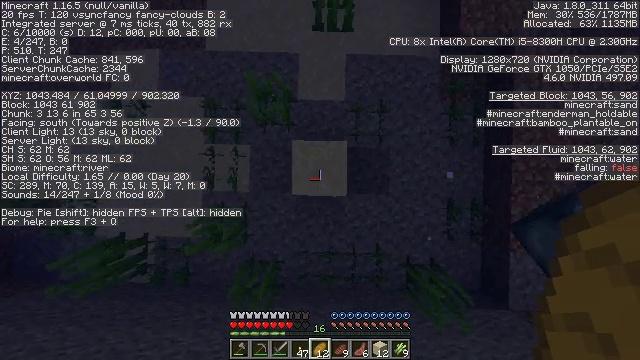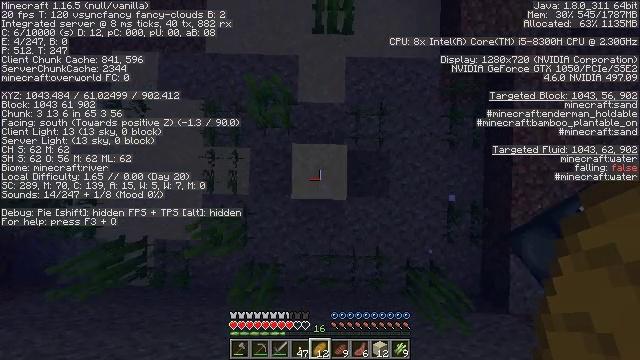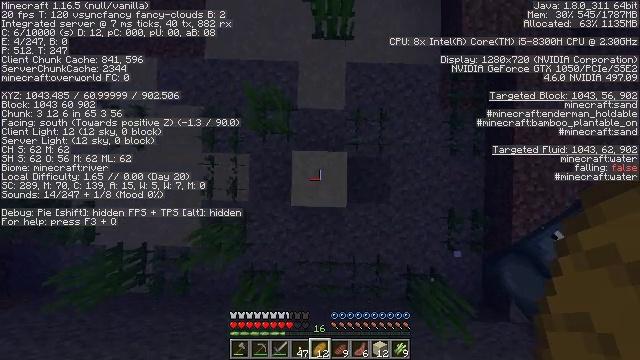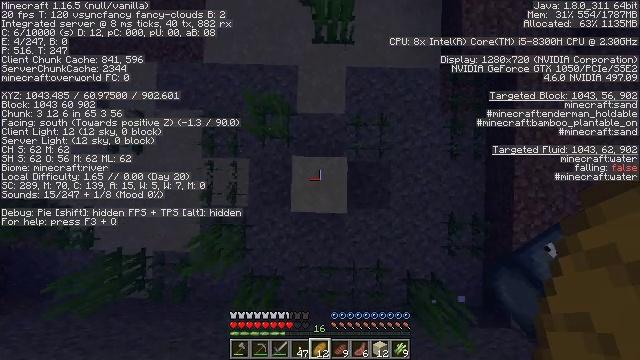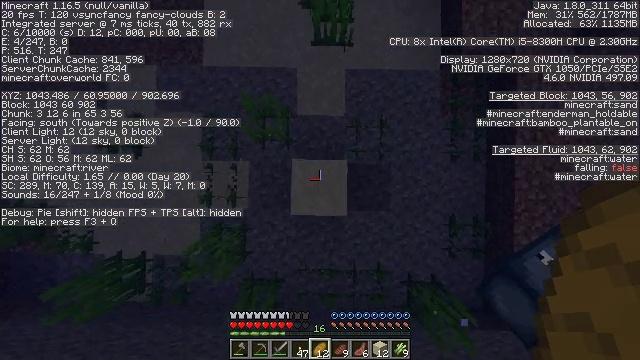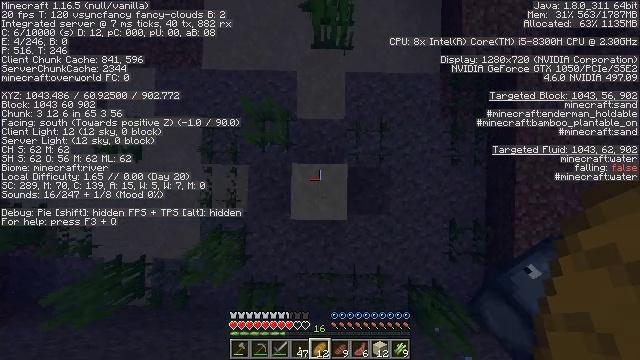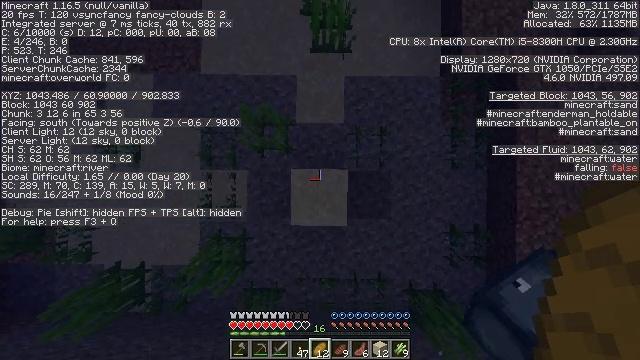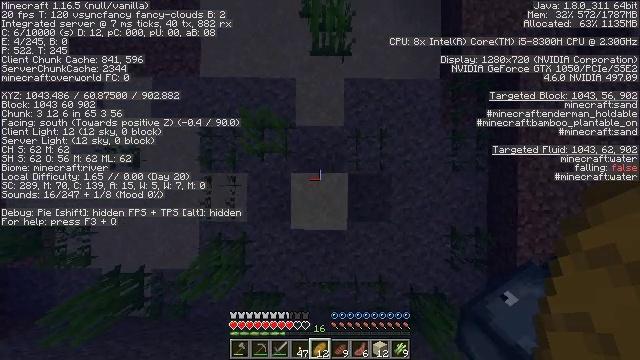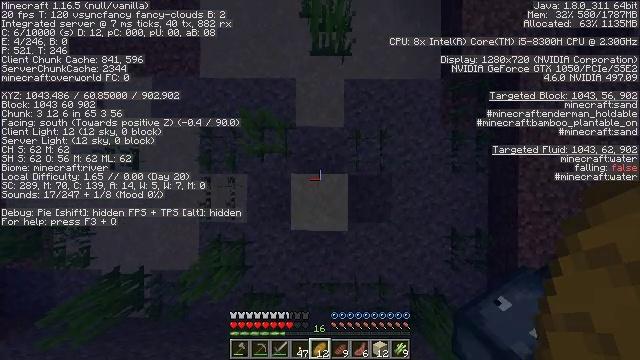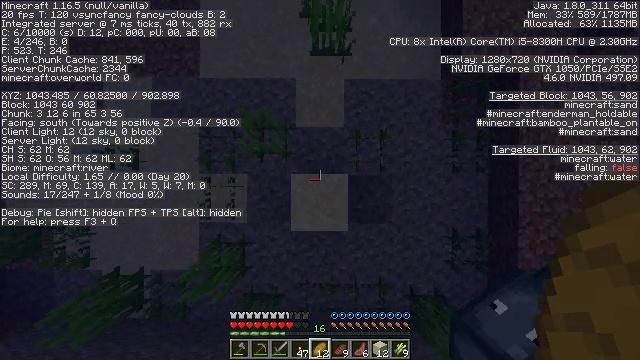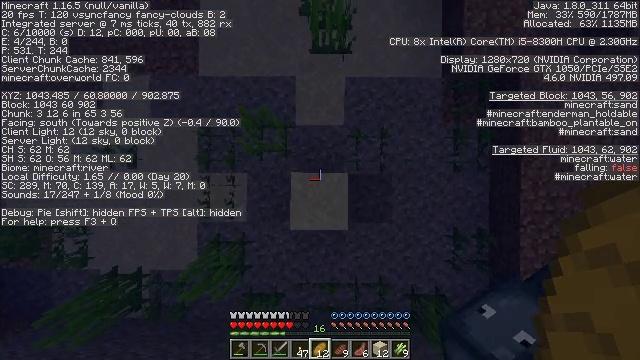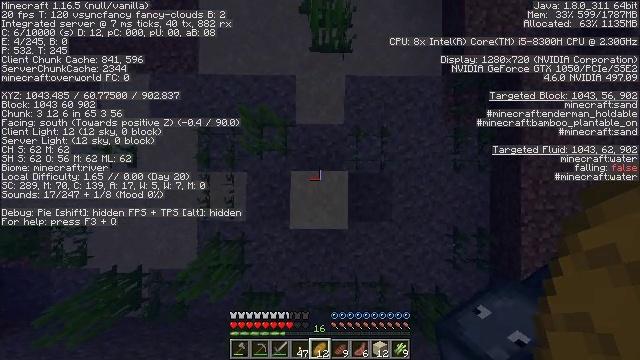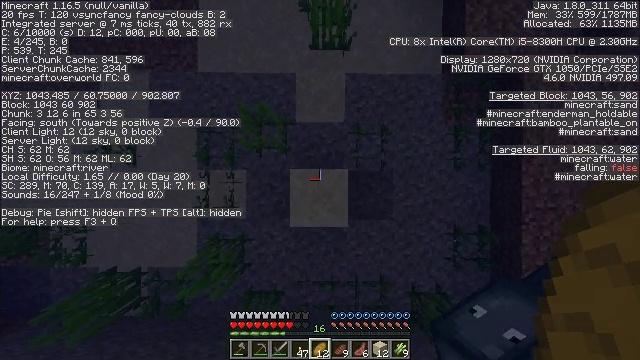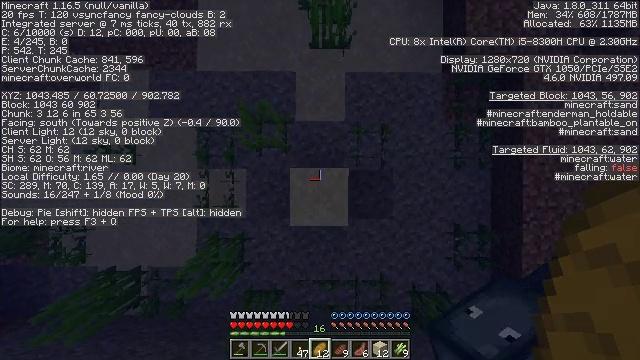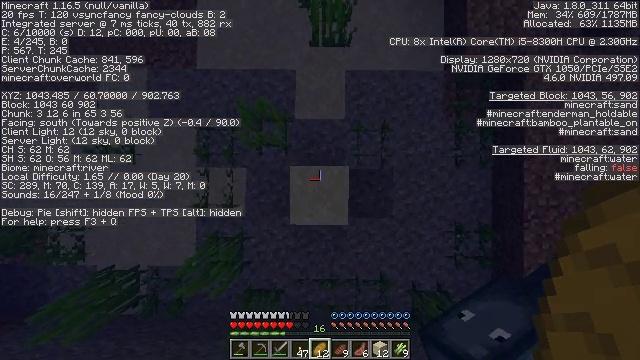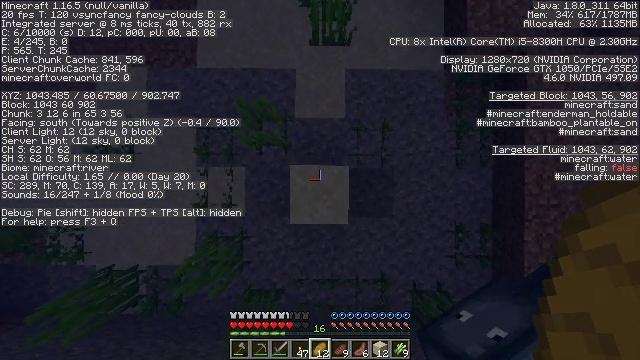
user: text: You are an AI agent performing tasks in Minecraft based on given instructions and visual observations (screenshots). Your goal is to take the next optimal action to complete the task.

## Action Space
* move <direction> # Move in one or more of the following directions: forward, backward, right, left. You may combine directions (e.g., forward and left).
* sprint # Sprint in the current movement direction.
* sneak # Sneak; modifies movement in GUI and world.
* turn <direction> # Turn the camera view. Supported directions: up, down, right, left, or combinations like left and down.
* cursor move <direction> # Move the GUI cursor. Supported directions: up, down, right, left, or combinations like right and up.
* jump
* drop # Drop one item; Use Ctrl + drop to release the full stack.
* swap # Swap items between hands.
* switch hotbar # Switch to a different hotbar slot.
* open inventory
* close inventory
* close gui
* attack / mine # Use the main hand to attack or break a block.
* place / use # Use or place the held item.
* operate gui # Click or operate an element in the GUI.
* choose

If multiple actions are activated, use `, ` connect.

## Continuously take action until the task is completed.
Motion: motion action
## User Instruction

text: Mine seagrass underwater.
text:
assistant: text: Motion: move forward
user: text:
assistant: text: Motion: move forward
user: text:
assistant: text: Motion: move forward
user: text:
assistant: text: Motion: move forward
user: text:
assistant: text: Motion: no_op
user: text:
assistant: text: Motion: no_op
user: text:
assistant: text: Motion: no_op
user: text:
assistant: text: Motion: move back
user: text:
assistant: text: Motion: move back
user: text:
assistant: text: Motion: move back
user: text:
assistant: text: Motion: move back
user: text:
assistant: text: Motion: no_op
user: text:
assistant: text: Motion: no_op
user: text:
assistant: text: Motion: no_op
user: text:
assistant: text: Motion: no_op
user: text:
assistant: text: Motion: no_op
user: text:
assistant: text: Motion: no_op
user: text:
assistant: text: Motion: no_op
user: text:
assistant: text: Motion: no_op
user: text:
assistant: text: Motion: no_op
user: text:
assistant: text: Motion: no_op
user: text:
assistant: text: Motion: no_op
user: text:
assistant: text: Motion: no_op
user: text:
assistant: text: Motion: no_op
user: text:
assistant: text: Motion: no_op
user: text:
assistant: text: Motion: no_op
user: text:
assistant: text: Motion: no_op
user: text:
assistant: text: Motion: no_op
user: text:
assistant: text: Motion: no_op
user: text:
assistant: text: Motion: no_op